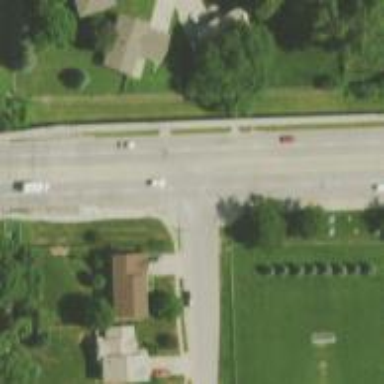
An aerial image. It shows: Unmarked crossing on the road.